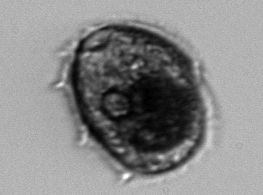
Label: Pleuronema